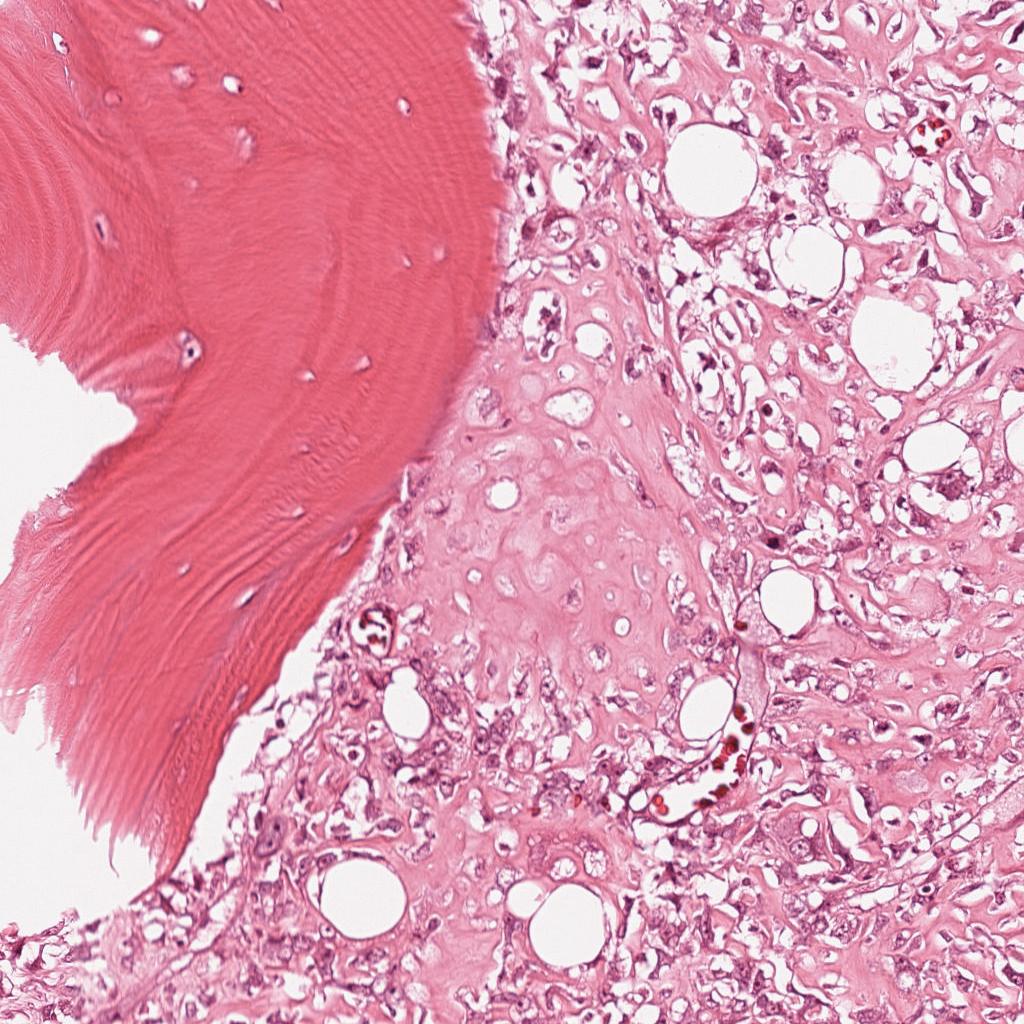
Label: Viable